Field crop: maize
Growth stage: 2
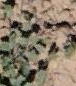
Species: convolvulus